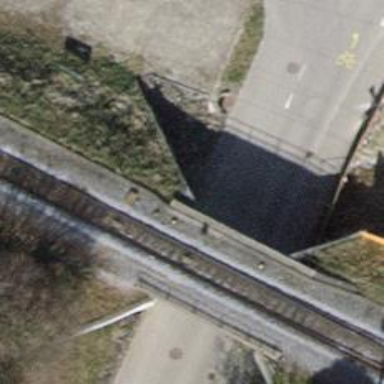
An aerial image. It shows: Single-track railway bridge with contact lines for electrification.